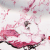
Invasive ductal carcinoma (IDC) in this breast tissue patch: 0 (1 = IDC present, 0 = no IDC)